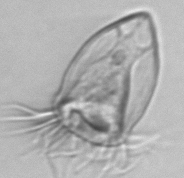
Label: Tintinnina